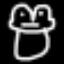
Label: frog